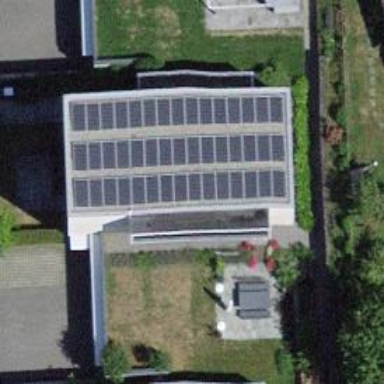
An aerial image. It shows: Solar power generator utilizing photovoltaic technology with solar photovoltaic panels.